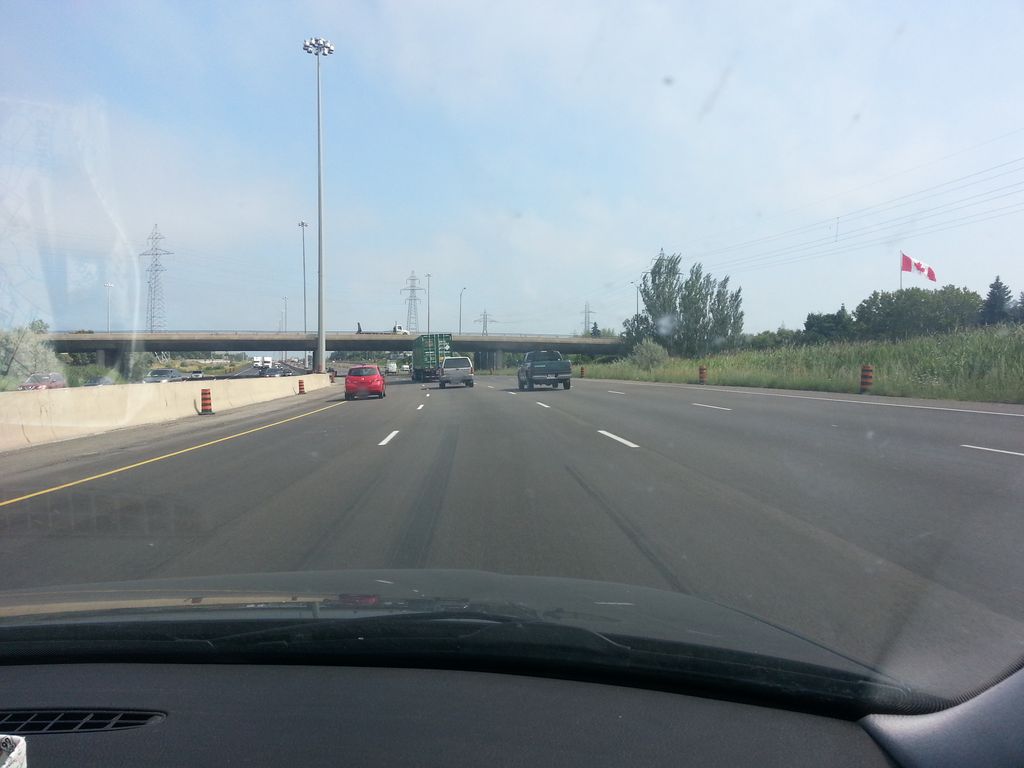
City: hamilton